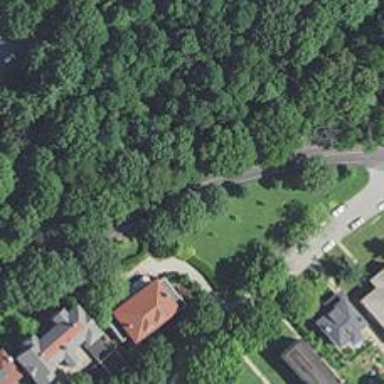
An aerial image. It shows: Shared cycleway on residential road.